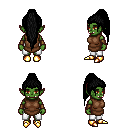
a pixel art fantasy rpg character, female body template, orc, green skin, brown tunic, white pants, black extra-long topknot hairstyle, cloth bracers, gold boots, four views (front, back, left, right), 2x2 character sprite sheet, small pixel art, hard edges, no anti-aliasing